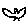
Label: bird